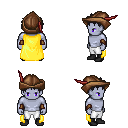
a pixel art fantasy rpg character, male body template, dark elf, purple skin, yellow cape, white pants, raven bedhead hairstyle, leather cap, leather bracers, black shoes, four views (front, back, left, right), 2x2 character sprite sheet, small pixel art, hard edges, no anti-aliasing